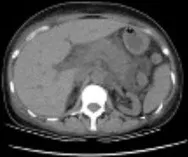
(A-C) Abdominal computed tomography scan showing pancreatic enlargement with peripancreatic inflammatory exudate, bilateral pleural effusion, and the transplanted kidney.
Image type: radiology (ct)